Question: I have a table which I am printing. I have added borders to all the cells but I have a problem when the table enters/exits a new page. Then the border is moved/stays at the page depending on the available space each cell is consuming. Is it possible to make this row dependent in sted?
## Here is a picture of the problem

## Here is how I have done
'''
foreach (Task task in TasksToShow)
{
myTable.RowGroups[0].Rows.Add(new TableRow());
currentRow = myTable.RowGroups[0].Rows[rowCount++];
currentRow.Cells.Add(new TableCell(new Paragraph(new Run(task.TaskID.ToString()))));
currentRow.Cells.Add(new TableCell(new Paragraph(new Run(task.TaskName))));
currentRow.Cells.Add(new TableCell(new Paragraph(new Run(task.TaskResponsible))));
currentRow.Cells.Add(new TableCell(new Paragraph(new Run(task.TaskResponsibleDepartment))));
currentRow.Cells.Add(new TableCell(new Paragraph(new Run(task.Category))));
currentRow.Cells.Add(new TableCell(new Paragraph(new Run(task.Status))));
currentRow.Cells.Add(new TableCell(new Paragraph(new Run(task.Priority.ToString()))));
currentRow.Cells.Add(new TableCell(new Paragraph(new Run(task.StartDate.ToString("dd/MM/yy")))));
currentRow.Cells.Add(new TableCell(new Paragraph(new Run(task.ActualHours.TotalHours.ToString() + "h"))));
currentRow.Cells.Add(new TableCell(new Paragraph(new Run(task.EstimatedHours.TotalHours.ToString() + "h"))));
currentRow.Cells.Add(new TableCell(new Paragraph(new Run(task.EstimatedDeploymentDate.ToString("dd/MM/yy")))));
currentRow.Cells.Add(new TableCell(new Paragraph(new Run(task.DesiredImplementationDate.ToString("dd/MM/yy")))));
currentRow.Cells.Add(new TableCell(new Paragraph(new Run(task.APP.StartDate.ToString("dd/MM/yy")))));
currentRow.Cells.Add(new TableCell(new Paragraph(new Run(task.APP.EstimatedHours.TotalHours.ToString() + "h"))));
currentRow.Cells.Add(new TableCell(new Paragraph(new Run(task.APP.ActualHours.TotalHours.ToString() + "h"))));
currentRow.Cells.Add(new TableCell(new Paragraph(new Run(task.IN.StartDate.ToString("dd/MM/yy")))));
currentRow.Cells.Add(new TableCell(new Paragraph(new Run(task.IN.EstimatedHours.TotalHours.ToString() + "h"))));
currentRow.Cells.Add(new TableCell(new Paragraph(new Run(task.IN.ActualHours.TotalHours.ToString() + "h"))));
currentRow.Cells.Add(new TableCell(new Paragraph(new Run(task.SIS.StartDate.ToString("dd/MM/yy")))));
currentRow.Cells.Add(new TableCell(new Paragraph(new Run(task.SIS.EstimatedHours.TotalHours.ToString() + "h"))));
currentRow.Cells.Add(new TableCell(new Paragraph(new Run(task.SIS.ActualHours.TotalHours.ToString() + "h"))));
currentRow.Cells.Add(new TableCell(new Paragraph(new Run(task.Tags))));
currentRow.FontSize = 10;
currentRow.FontWeight = FontWeights.Normal;
for (int n = 0; n < currentRow.Cells.Count; n++ )
{
currentRow.Cells[n].BorderThickness = new Thickness(1, 1, 1, 1);
currentRow.Cells[n].BorderBrush = Brushes.Black;
}
}
'''
Also is there a way to make the cells width dependent on the largest cell and not just making all cells the same width?
Hope you can help.
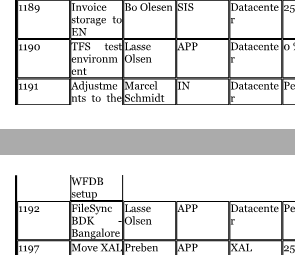
Answer: I have figure out a solution which at least make it looks the same all the way through but I am not fully satisfied with it yet. I have just changed the thikness in the last for loop into this:
'''
for (int n = 0; n < currentRow.Cells.Count; n++ )
{
currentRow.Cells[n].BorderThickness = new Thickness(0, 2, 1, 0);
currentRow.Cells[n].BorderBrush = Brushes.Black;
}
'''